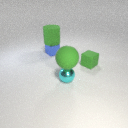
large green rubber sphere to the right of large green rubber cylinder